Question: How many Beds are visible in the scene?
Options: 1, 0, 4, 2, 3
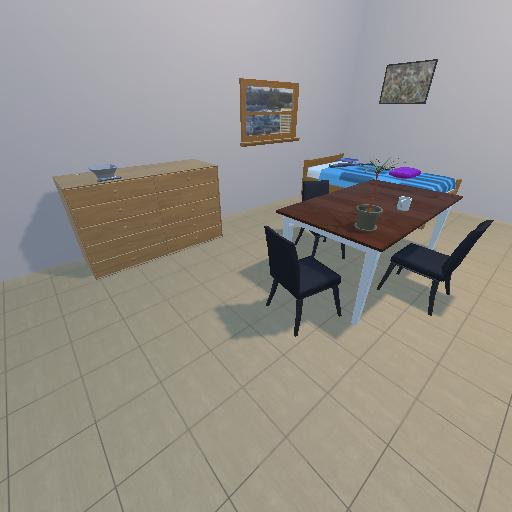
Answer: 1